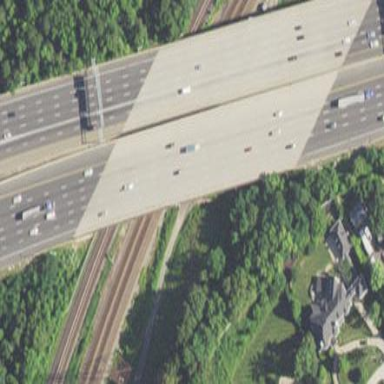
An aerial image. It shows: Man-made bridge.